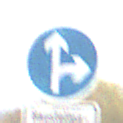
Verkehrszeichen: VorgeschriebeneFahrtrichtungGeradeausOderRechts
Zusatzzeichen unten: SonstigeFahrzeugePersonengruppenFrei1
Umgebung: Outdoor, Suburban
Tageszeit: MorningAfternoon
Wetter: Overcast
Licht: Natural
Jahreszeit: NotSpecified
Kontrast: LowContrast